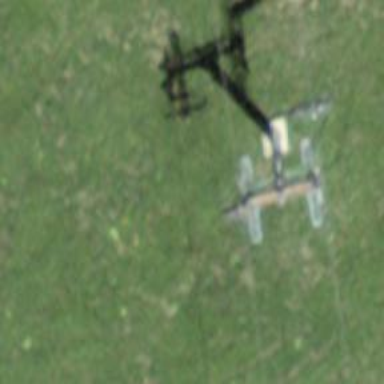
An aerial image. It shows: Pylon for aerialway.